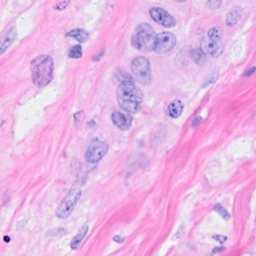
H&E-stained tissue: Breast